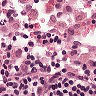
Metastatic tissue present: no